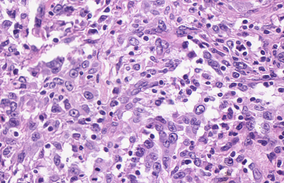
Tumor epithelial tissue: yes
Tumor-associated stroma tissue: no
Normal tissue: no